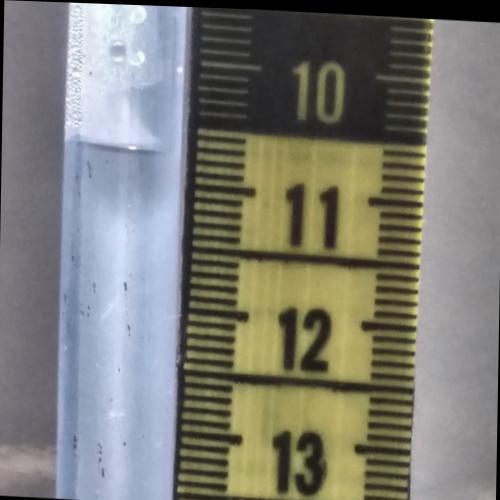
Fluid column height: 10.7 cm